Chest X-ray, AP view. Patient: 38 years old, sex M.
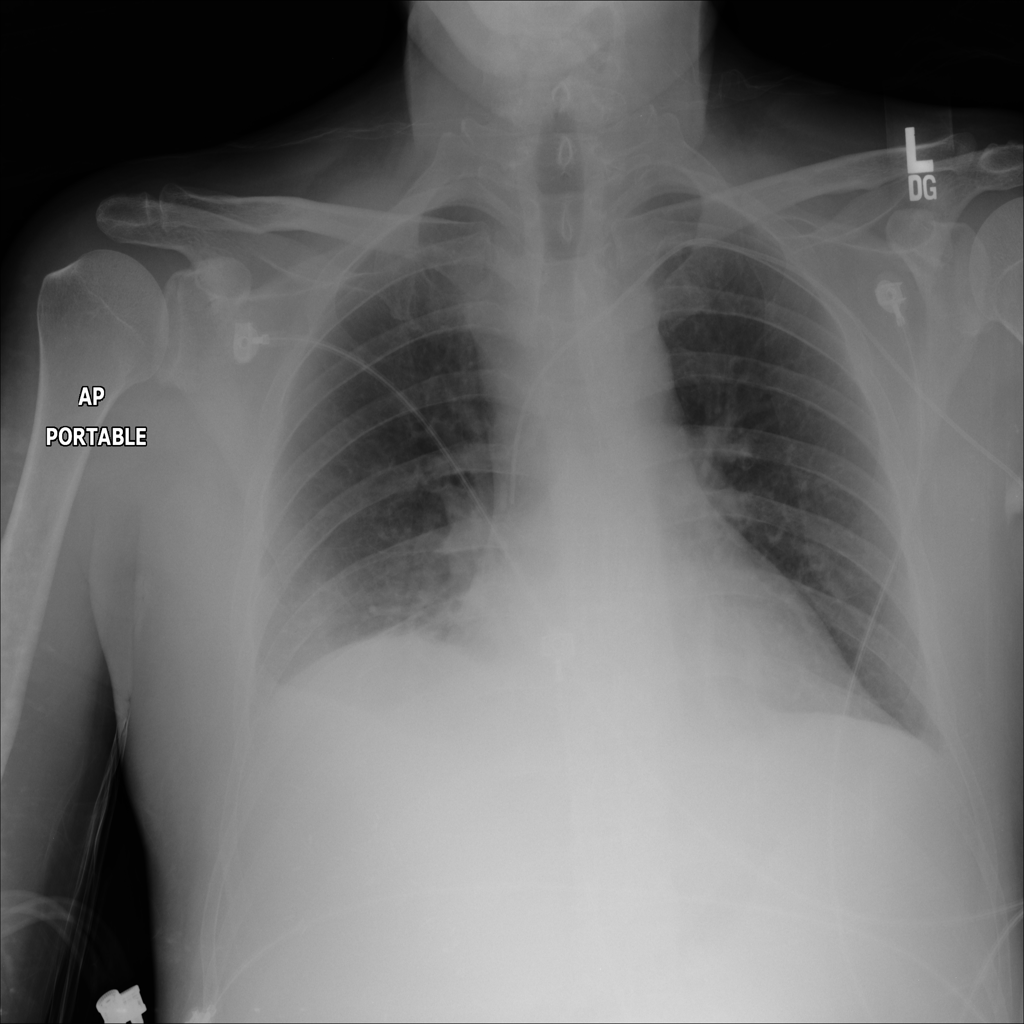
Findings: No Finding